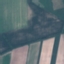
Land use / land cover: AnnualCrop